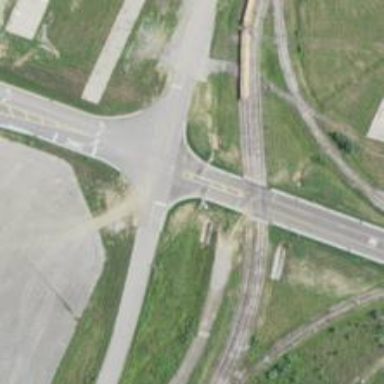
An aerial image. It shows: Level crossing along the railway.